Question: The main idea is that I have a string, with no defined length (dynamic), and I need to group it into multiple columns (like in the image example, ignore the image part).
So, as you can see it has to be precise. The main idea that I have is to split the string intro an array of words, append each word into a container and check if the text container fits into the parent container (that is fixed). Although this idea might work, it seems like an overkill, so, does anyone have a better idea on how to handle this? I cannot use the css property that makes this, it has to be done strictly from js, because I have to further group that text with images in columns.
Just to be clear, I don't have only three columns, this is also dynamic, I can have from 1 to 4 columns.
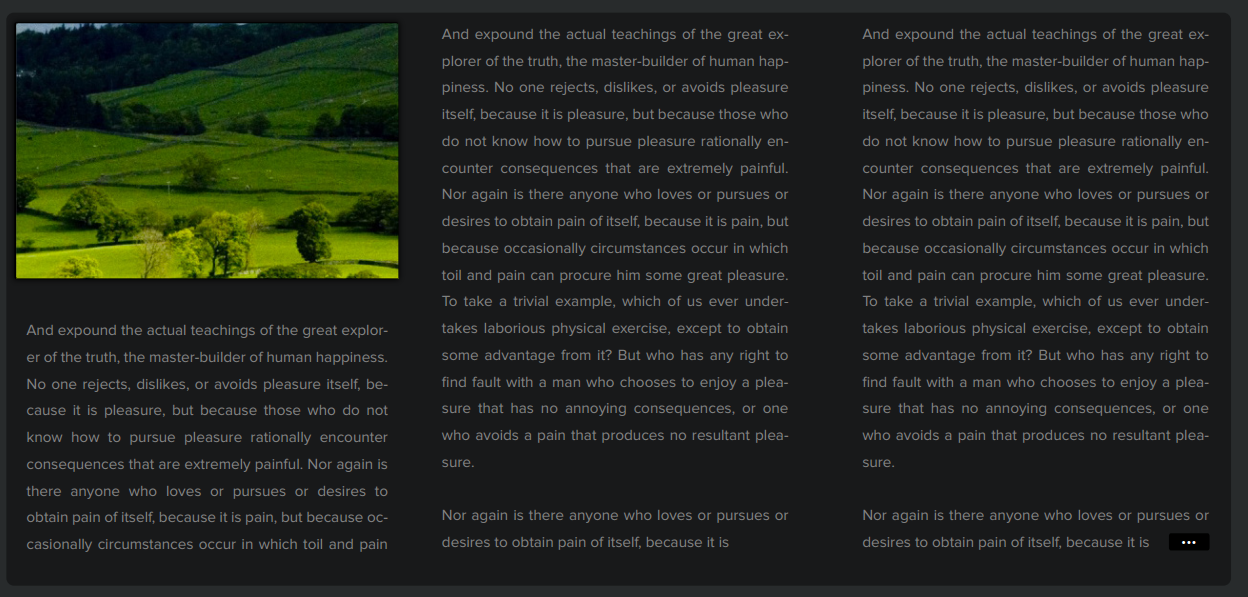
Answer: Anyway,
I didn't get the answer I was hoping for, and I implemented it my way, by splitting the text into an array of words and checking for the container dimensions after appending each one. It works!
I still kept the question because maybe someone might need something similar to this.